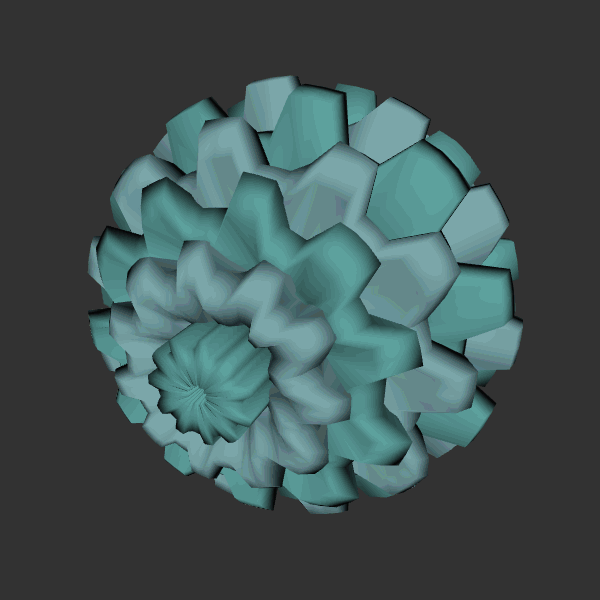
Background: dark